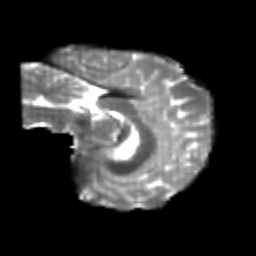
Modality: T2w
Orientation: sagittal
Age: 20
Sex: female
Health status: healthy
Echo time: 0.074 s